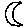
Label: moon